Interaction volume radius: 10 \u00c5
Interaction volume height: 15 \u00c5
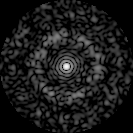
Disorder parameter: 0.8258